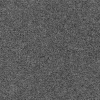
Atmospheric dust classification: dusty